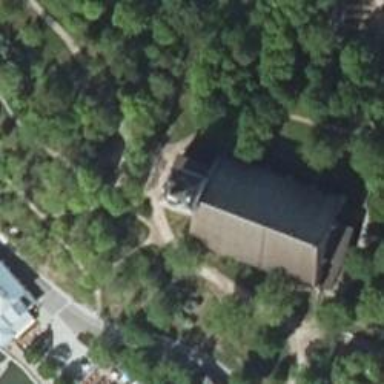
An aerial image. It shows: Historic church building which is also attraction and place of worship.